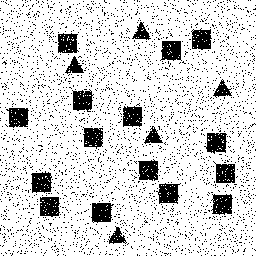
Squares: 15
Triangles: 5
Stars: 0
Total shapes: 20